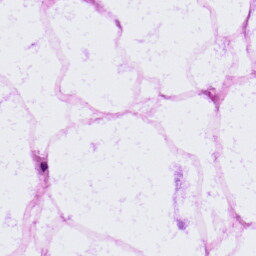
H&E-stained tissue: LymphNode